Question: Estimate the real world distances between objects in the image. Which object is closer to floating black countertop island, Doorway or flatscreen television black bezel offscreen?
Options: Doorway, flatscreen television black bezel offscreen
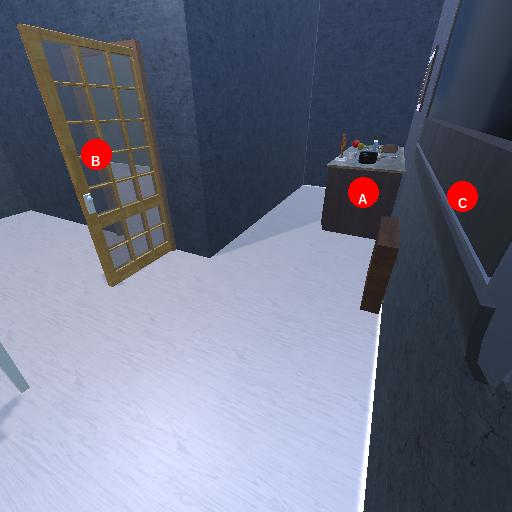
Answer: Doorway